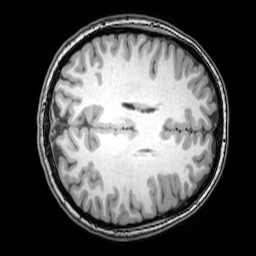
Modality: T1w
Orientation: axial
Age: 24
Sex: female
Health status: healthy
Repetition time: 0.081 s
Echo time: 0.037 s